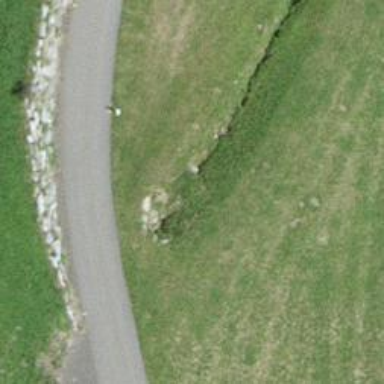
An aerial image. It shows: Culvert tunnel.